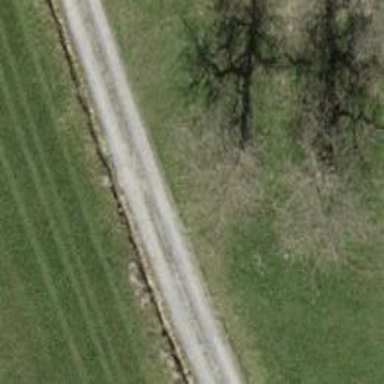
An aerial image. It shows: Gravel track road.